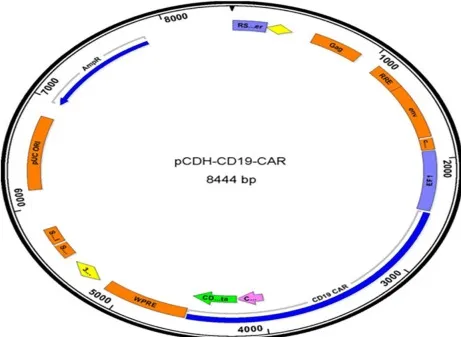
Summary protocol of medication treatment and CD19CAR structure. (B) The schematic diagram of pCDH-CD19-CAR.
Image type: chart (chart)